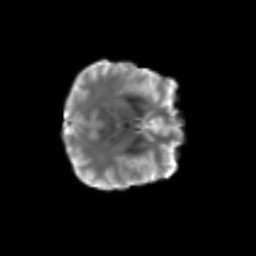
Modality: T2w
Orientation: axial
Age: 49
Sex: female
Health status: ill
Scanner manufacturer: siemens
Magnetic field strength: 3 T
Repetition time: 8.7 s
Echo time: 0.11 s